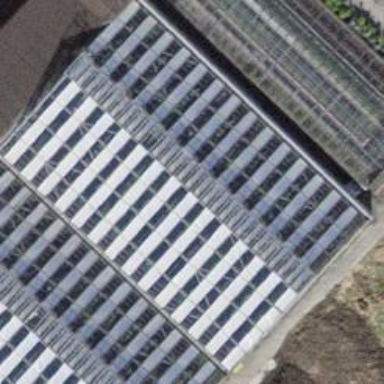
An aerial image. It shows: Greenhouse.